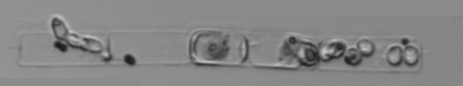
Label: Guinardia_delicatula_TAG_internal_parasite